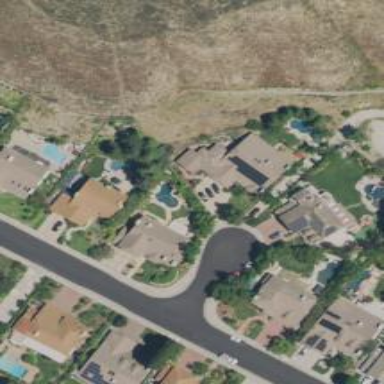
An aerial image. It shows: Residential road.